Aerial crown-view tile of a tropical tree (Barro Colorado Island, Panama), acquired 20250317:
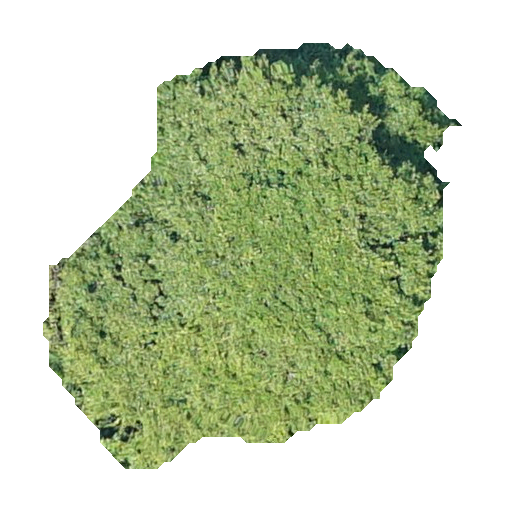
Species: Prioria copaifera
GBIF accepted scientific name: Prioria copaifera
Crown area: 179.582 m²